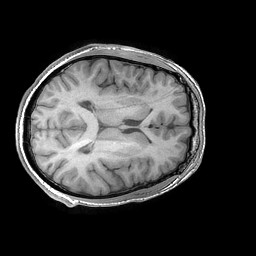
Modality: T1w
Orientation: axial
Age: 35
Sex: male
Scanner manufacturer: ge
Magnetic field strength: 3 T
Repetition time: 0.0073 s
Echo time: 0.003 s